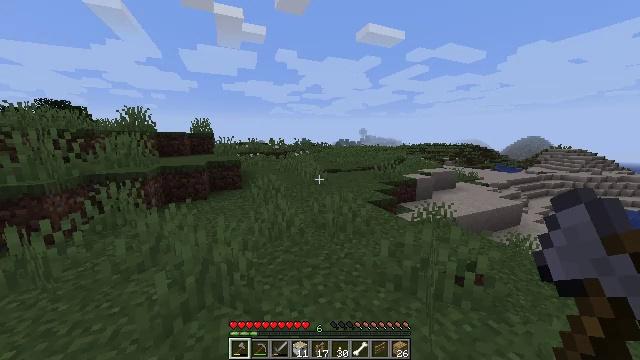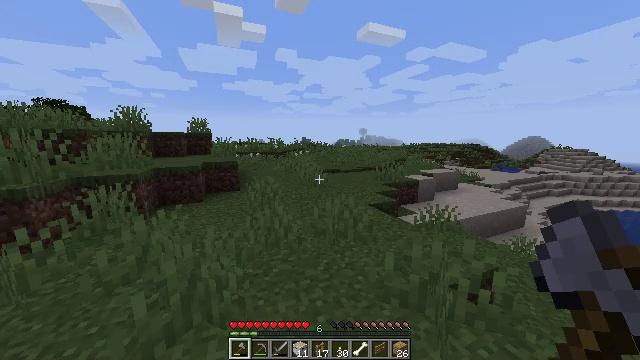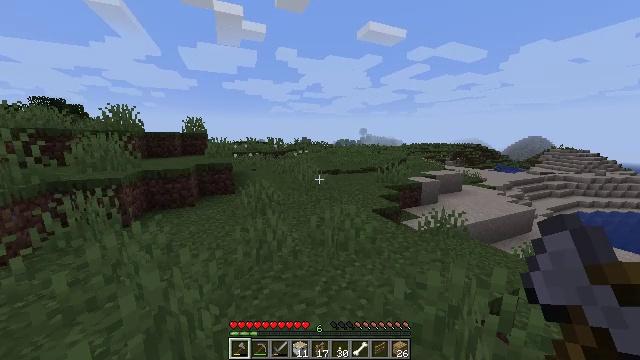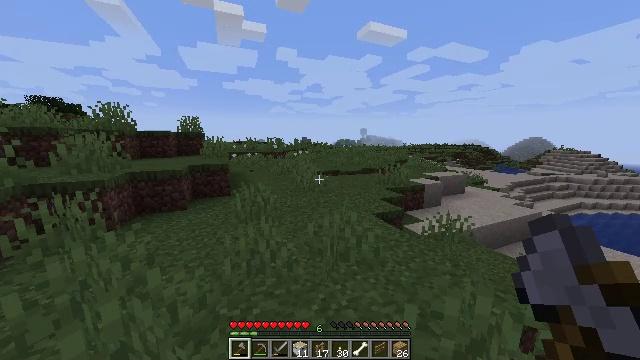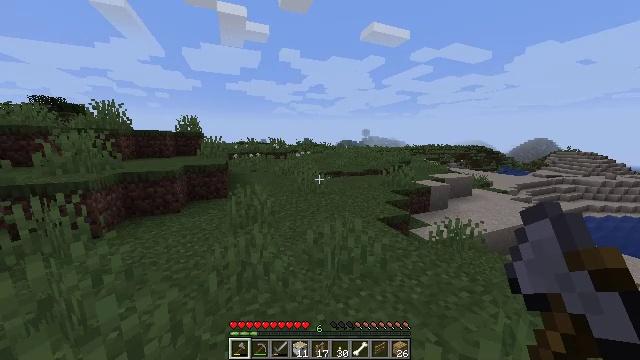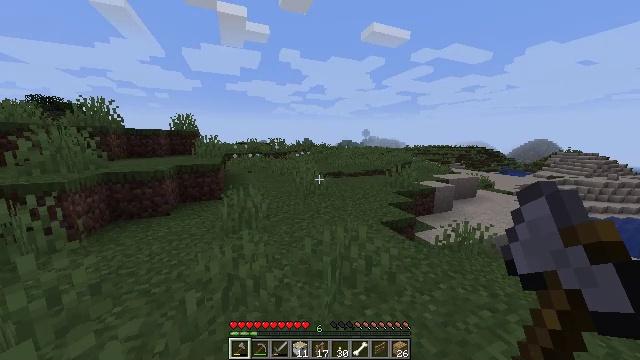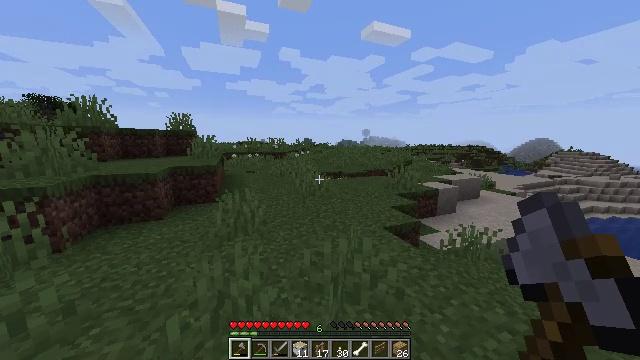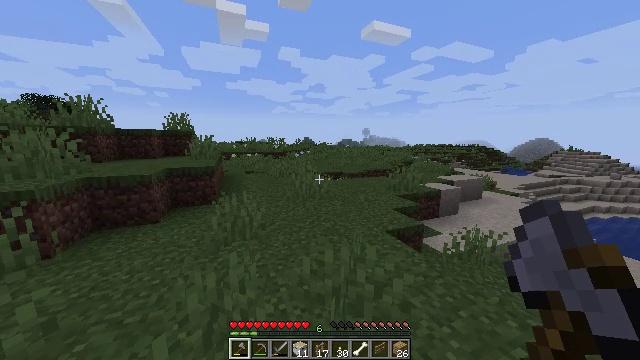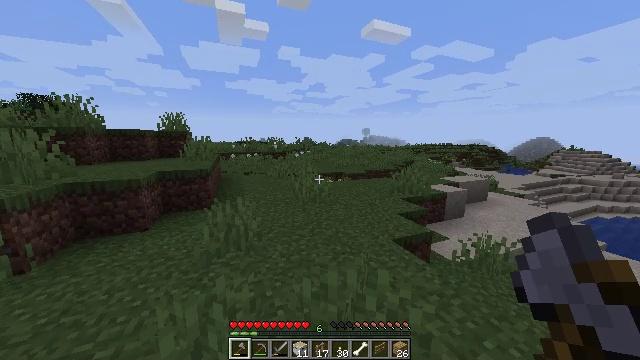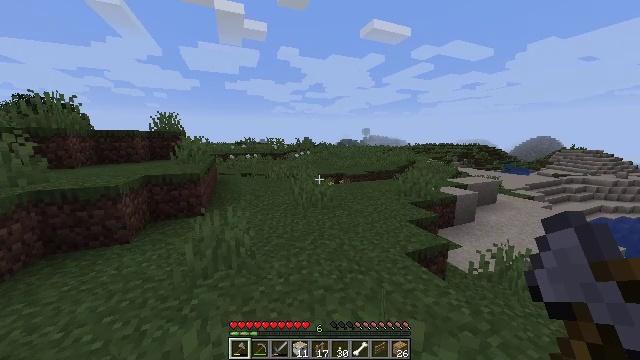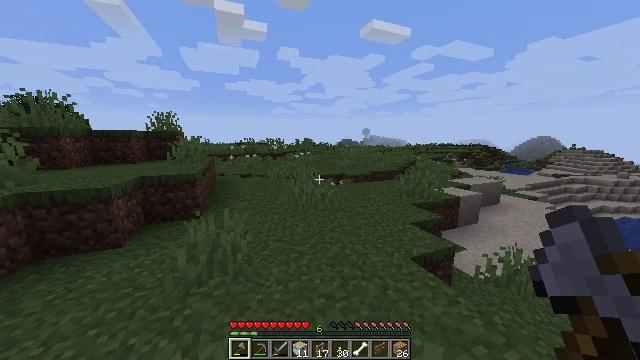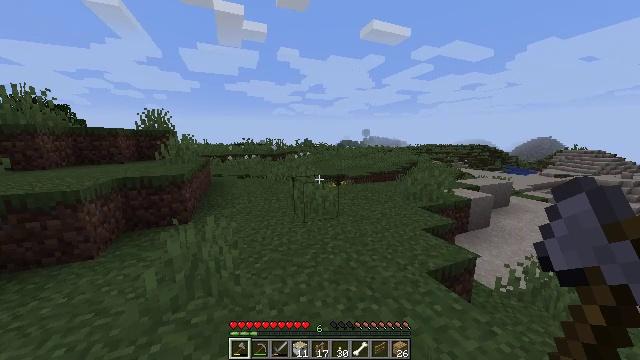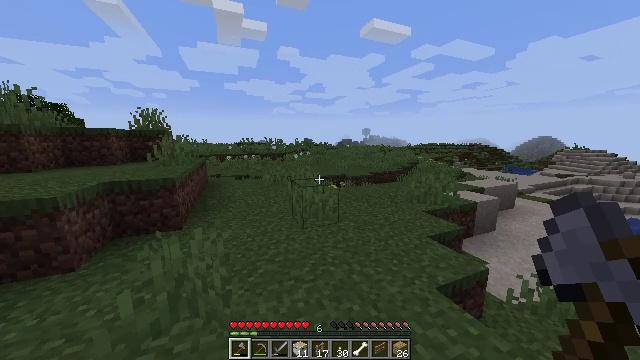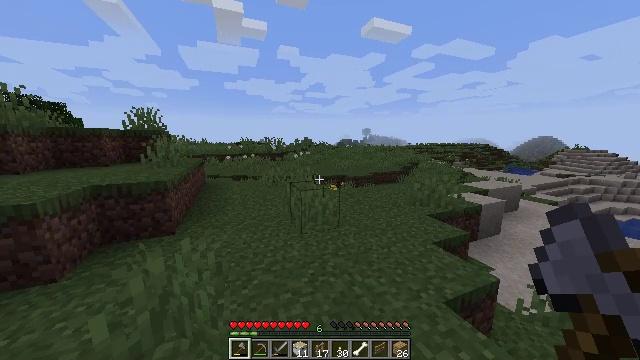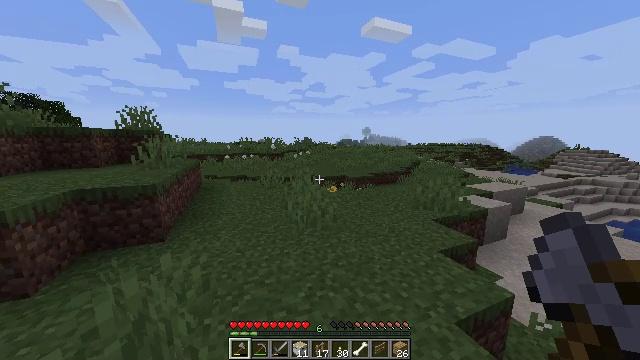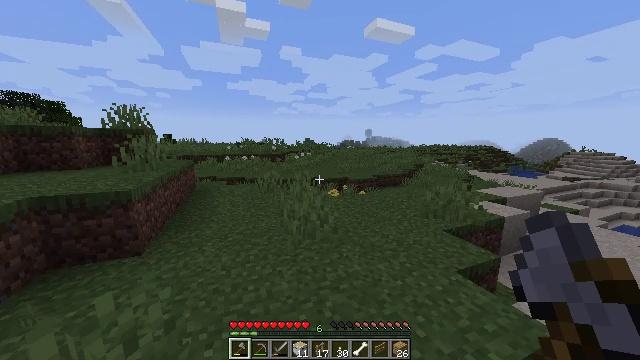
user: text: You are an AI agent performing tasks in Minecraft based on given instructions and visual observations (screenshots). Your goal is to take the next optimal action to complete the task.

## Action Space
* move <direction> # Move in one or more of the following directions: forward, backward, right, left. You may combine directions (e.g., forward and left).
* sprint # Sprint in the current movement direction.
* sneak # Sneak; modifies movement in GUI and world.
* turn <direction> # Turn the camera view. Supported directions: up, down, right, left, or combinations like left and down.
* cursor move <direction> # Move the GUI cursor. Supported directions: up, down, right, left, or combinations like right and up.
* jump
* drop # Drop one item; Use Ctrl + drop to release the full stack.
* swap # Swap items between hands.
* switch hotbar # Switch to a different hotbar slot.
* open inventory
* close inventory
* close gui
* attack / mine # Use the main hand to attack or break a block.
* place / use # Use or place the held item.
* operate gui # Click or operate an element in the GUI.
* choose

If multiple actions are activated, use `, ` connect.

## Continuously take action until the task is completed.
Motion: motion action
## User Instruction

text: Use the crafting table and materials to craft a gray bed.
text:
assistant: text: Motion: move forward, sprint
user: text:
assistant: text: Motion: move forward, sprint
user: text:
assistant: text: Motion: move forward, sprint
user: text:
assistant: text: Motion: move forward, sprint
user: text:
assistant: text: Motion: move forward, sprint
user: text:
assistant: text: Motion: move forward, sprint
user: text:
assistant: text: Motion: move forward, sprint
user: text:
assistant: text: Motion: move forward, sprint
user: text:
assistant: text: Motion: move forward, sprint
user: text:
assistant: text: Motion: move forward, sprint
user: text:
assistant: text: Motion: move forward, sprint
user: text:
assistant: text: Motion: move forward, sprint
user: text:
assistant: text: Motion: move forward, sprint
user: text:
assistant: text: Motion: move forward, sprint
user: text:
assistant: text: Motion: move forward, sprint
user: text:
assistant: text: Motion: move forward, sprint
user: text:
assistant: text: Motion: move forward, sprint
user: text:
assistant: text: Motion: move forward, sprint
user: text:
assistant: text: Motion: move forward, sprint
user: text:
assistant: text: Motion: move forward, sprint
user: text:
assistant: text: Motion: move forward, sprint
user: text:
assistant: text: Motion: move forward, sprint
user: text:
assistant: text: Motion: move forward, sprint
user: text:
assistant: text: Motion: move forward, sprint, turn left
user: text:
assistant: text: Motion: move forward, sprint, turn left
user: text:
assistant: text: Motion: move forward, sprint, turn left
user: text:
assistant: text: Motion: move forward, sprint, turn left
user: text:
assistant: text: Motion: move forward, sprint, turn left
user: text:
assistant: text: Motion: move forward, sprint, turn left
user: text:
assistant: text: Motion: move forward, sprint, turn left